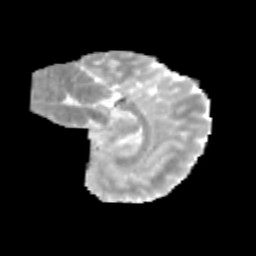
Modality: MD
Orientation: sagittal
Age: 11
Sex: female
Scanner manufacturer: siemens
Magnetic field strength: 3 T
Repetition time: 3.8 s
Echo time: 0.07 s